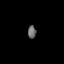
Tissue: skin
Cell type: Fibroblasts
Senescence score: 0.6741
Nuclear area (px): 101
Mean DAPI intensity: 107.891